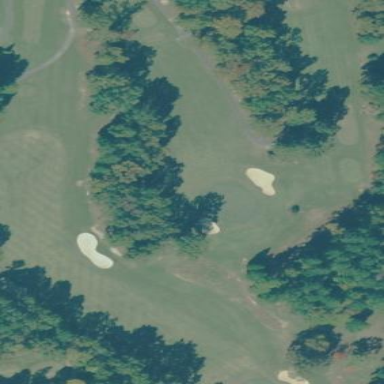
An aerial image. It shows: Grassy area designated as golf fairway.